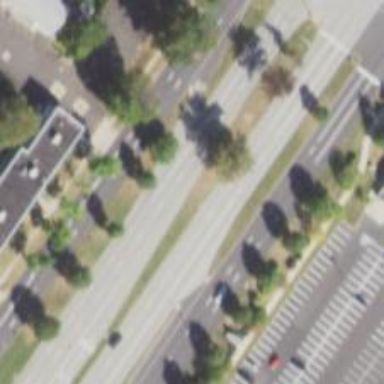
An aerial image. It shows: Asphalt trunk link road.